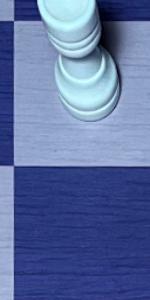
Label: Empty